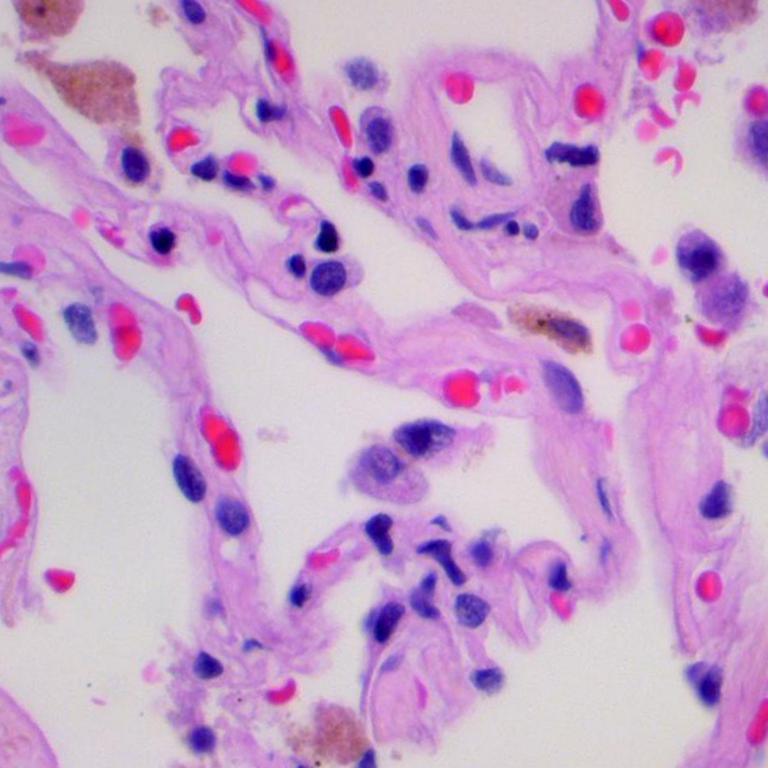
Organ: lung
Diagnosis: benign